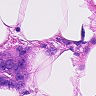
Metastatic tissue present: yes